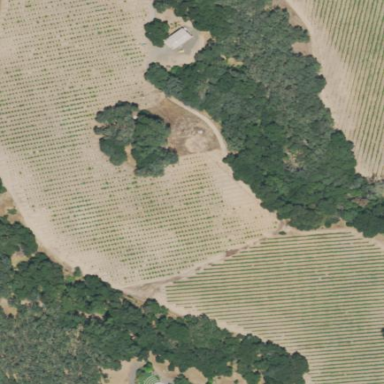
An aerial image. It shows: Vineyard with wine grapes as the crop.